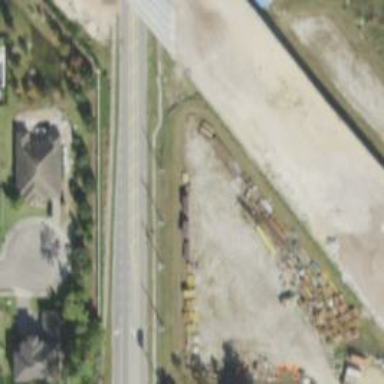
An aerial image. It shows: Abandoned railway next to secondary asphalt road with sidewalk on the left.